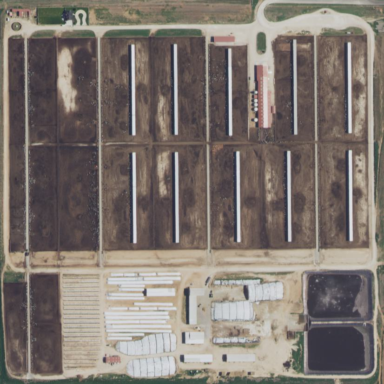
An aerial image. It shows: Feedlot in farmyard.